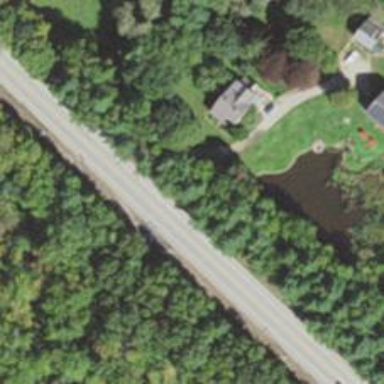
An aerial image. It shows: Residential driveway serving as service road.